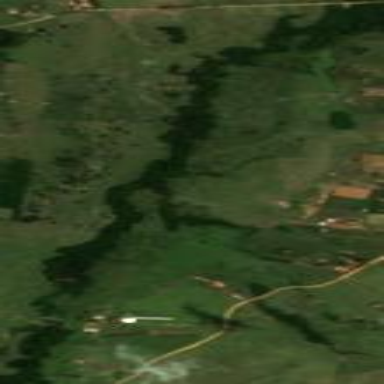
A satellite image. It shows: Beautiful wet meadow natural wetland.